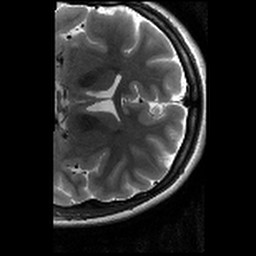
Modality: T2w
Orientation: coronal
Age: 22
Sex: female
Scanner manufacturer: siemens
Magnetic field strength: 3 T
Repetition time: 8.02 s
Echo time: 0.08 s